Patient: sex M, age 57
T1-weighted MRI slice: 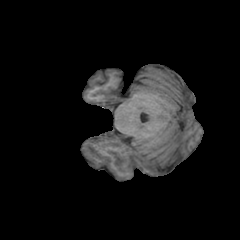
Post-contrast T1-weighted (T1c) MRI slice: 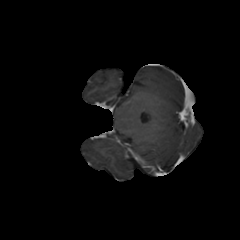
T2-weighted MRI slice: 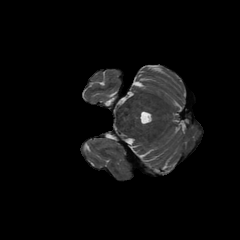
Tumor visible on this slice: no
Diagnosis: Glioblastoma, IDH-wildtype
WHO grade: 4